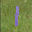
Label: 1